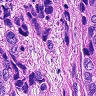
Metastatic tissue present: yes